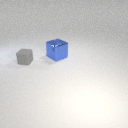
large blue metal cube to the right of small gray rubber cube